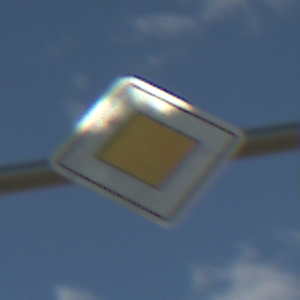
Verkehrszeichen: Vorfahrtsstrasse
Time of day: MorningAfternoon
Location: Outdoor (Nature)
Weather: PartlyCloudy
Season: NotSpecified
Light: Natural